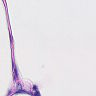
Metastatic tissue present: no